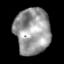
Tissue: prostate
Cell type: Epithelial cells
Senescence score: 0.2606
Nuclear area (px): 1595
Mean DAPI intensity: 152.525